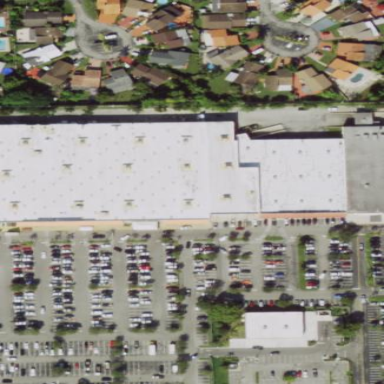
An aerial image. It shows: Retail building that serves as mall.